Question: I would like to change the background color of my 'jMenuItems' on a rollover event :

Now it's blue, I want it white, how can I do ? (I use netbeans GUI)
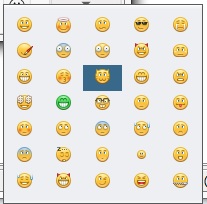
Answer: You can use something like:
'''
UIManager.put("MenuItem.selectionBackground", Color.WHITE);
'''
Problem is this will change the color for all menu items, even those added to a JMenu.
To control which menu items are changed you will need to create a custom MenuItem UI to replace the default. You will then need to modify the code to use your custom selection background color.